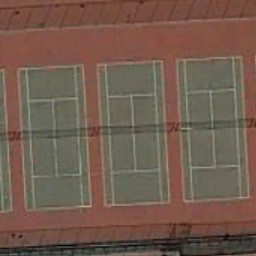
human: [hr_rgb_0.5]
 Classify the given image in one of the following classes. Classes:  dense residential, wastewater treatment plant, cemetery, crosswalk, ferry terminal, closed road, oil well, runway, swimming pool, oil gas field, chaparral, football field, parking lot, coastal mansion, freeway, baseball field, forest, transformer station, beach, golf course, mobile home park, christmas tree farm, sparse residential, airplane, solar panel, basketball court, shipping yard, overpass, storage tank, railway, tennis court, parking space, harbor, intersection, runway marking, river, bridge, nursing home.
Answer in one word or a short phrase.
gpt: tennis court